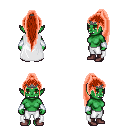
a pixel art fantasy rpg character, female body template, orc, green skin, white cape, white pants, red extra-long topknot hairstyle, iron tiara, white cloth bracers, maroon shoes, four views (front, back, left, right), 2x2 character sprite sheet, small pixel art, hard edges, no anti-aliasing